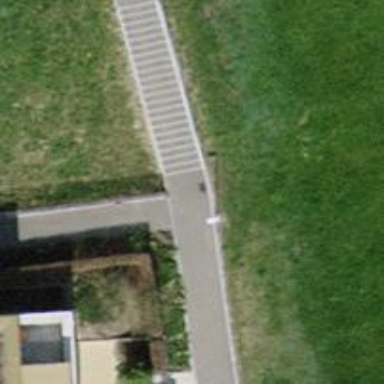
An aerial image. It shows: Set of steps on the road.